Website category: restaurant
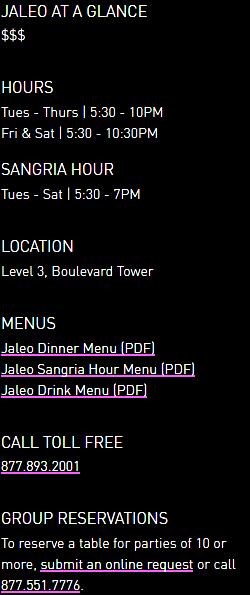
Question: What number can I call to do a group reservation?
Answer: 877.551.7776

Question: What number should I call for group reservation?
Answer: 877.551.7776

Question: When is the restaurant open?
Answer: Tues - Thurs | 5:30 - 10PM Fri & Sat | 5:30 - 10:30PM

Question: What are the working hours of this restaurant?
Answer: Tues - Thurs | 5:30 - 10PM Fri & Sat | 5:30 - 10:30PM

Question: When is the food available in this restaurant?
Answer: Tues - Thurs | 5:30 - 10PM Fri & Sat | 5:30 - 10:30PM

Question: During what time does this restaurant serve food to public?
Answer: Tues - Thurs | 5:30 - 10PM Fri & Sat | 5:30 - 10:30PM

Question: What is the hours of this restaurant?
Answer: Tues - Thurs | 5:30 - 10PM Fri & Sat | 5:30 - 10:30PM

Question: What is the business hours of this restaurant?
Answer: Tues - Thurs | 5:30 - 10PM Fri & Sat | 5:30 - 10:30PM

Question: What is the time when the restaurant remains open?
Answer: Tues - Thurs | 5:30 - 10PM Fri & Sat | 5:30 - 10:30PM

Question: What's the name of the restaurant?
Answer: Jaleo at a glance

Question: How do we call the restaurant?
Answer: Jaleo at a glance

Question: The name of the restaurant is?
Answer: Jaleo at a glance

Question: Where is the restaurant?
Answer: Level 3, Boulevard Tower

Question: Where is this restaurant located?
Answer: Level 3, Boulevard Tower

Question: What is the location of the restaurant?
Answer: Level 3, Boulevard Tower

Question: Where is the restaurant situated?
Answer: Level 3, Boulevard Tower

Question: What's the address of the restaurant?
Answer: Level 3, Boulevard Tower

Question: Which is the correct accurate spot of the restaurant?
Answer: Level 3, Boulevard Tower

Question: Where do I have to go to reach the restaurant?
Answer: Level 3, Boulevard Tower